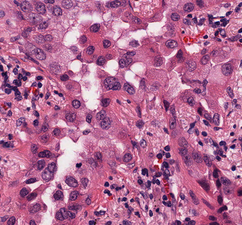
Tumor epithelial tissue: yes
Tumor-associated stroma tissue: yes
Normal tissue: no